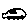
Label: car